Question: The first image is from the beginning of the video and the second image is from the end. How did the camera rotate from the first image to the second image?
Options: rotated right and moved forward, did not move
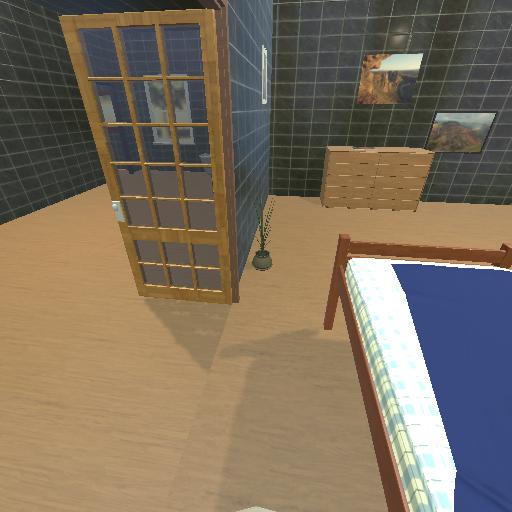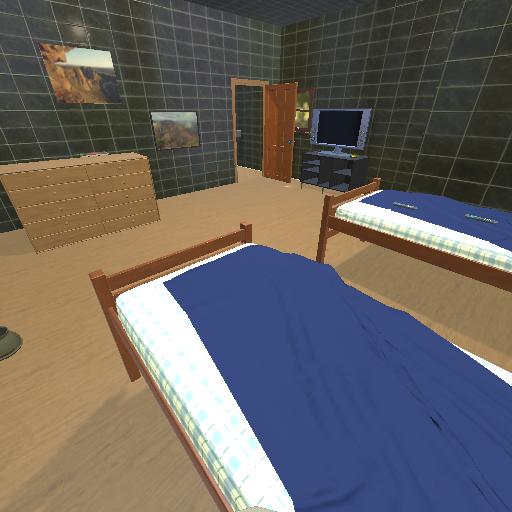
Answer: rotated right and moved forward